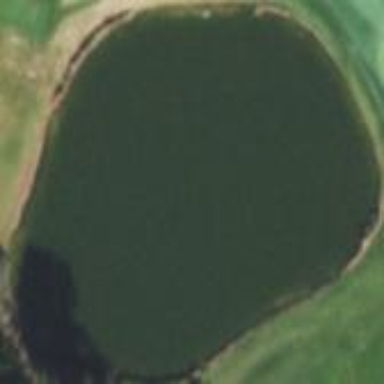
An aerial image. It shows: Water hazard in golf course. The hazard is natural water feature.